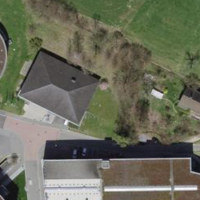
EUNIS habitat code: 55
Species observed at this site:
Taraxacum officinale
Euplagia quadripunctaria